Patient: sex M, age 17
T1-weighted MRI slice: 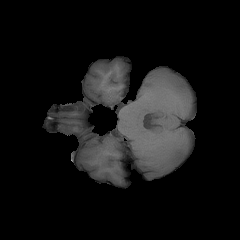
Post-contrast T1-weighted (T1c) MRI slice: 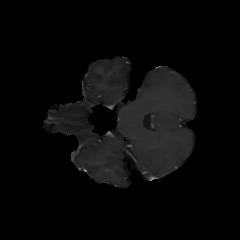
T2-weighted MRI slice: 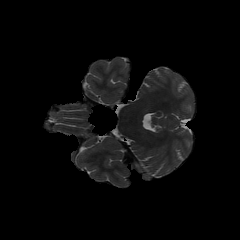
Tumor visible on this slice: no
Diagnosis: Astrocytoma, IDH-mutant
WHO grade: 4